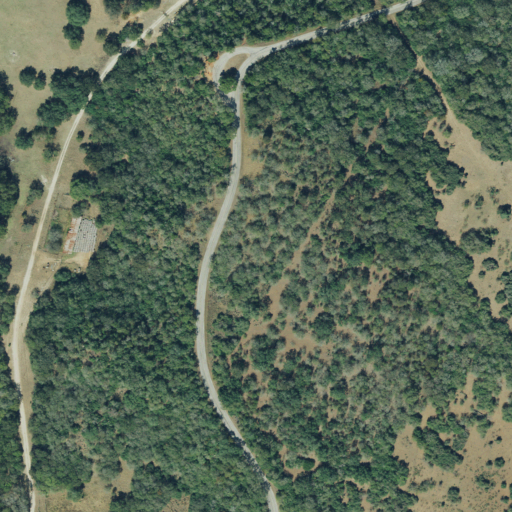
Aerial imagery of mountain in Texas named Red Hill containing deciduous forest, mixed forest, open development, pasture, shrub, woody wetlands, herbaceous wetlands, and low intensity development